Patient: sex F, age 58
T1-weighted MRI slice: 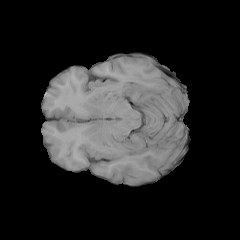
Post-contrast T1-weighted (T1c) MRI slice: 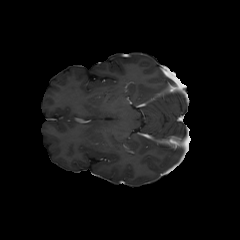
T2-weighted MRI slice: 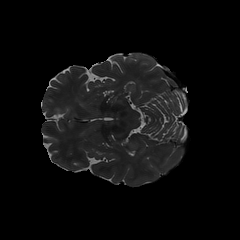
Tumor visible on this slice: no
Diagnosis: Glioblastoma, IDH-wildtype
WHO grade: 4